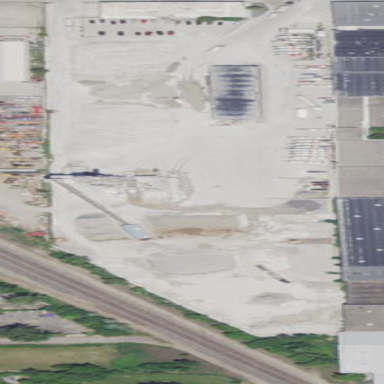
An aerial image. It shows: Industrial area used for concrete manufacturing.